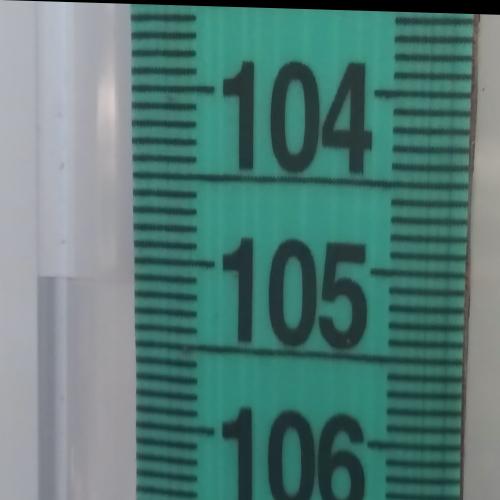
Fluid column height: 105.1 cm